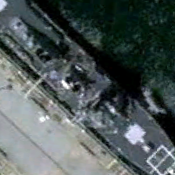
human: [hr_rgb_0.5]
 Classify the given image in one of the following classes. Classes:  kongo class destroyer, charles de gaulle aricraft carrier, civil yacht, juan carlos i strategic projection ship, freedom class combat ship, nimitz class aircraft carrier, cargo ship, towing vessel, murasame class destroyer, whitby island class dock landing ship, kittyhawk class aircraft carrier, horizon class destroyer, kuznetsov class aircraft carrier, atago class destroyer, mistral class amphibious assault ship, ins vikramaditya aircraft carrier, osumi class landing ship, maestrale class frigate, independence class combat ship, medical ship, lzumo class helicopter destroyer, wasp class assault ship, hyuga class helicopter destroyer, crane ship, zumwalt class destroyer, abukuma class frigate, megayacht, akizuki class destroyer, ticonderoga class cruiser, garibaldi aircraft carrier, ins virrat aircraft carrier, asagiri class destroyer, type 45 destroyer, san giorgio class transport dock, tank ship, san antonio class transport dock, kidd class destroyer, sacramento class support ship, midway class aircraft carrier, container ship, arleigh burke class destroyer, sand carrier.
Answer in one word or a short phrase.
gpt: Arleigh Burke class destroyer